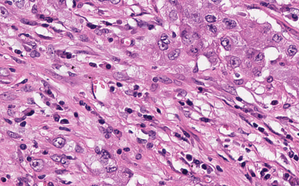
Tumor epithelial tissue: yes
Tumor-associated stroma tissue: yes
Normal tissue: no